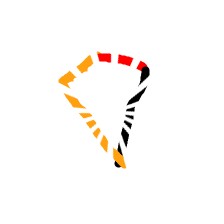
Shape: kite